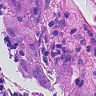
Metastatic tissue present: yes